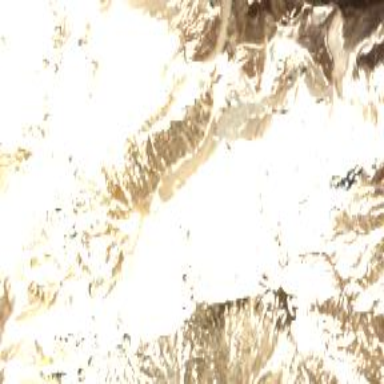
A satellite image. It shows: Stunning view of glacier.